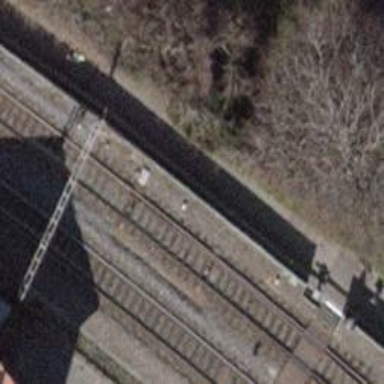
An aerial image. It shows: Railway switch.